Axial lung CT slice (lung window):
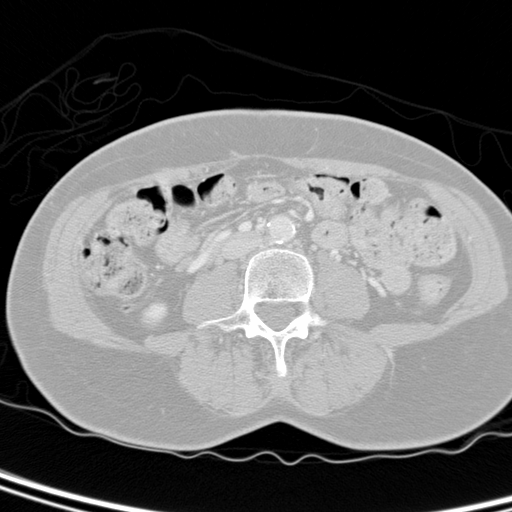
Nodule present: no